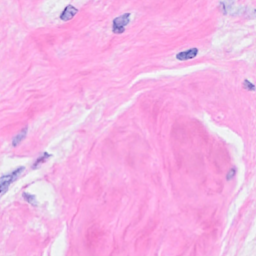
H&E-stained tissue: Breast